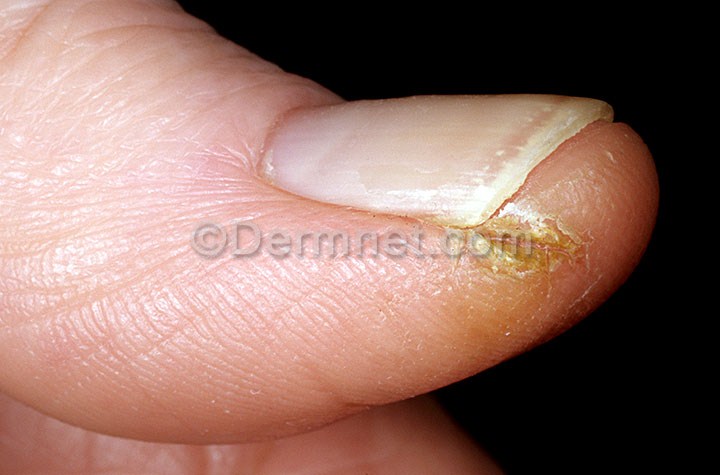
Disease: Nail Fungus and other Nail Disease